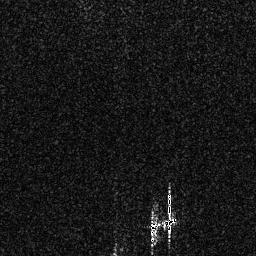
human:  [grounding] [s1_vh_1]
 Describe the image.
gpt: In the satellite image, there is  <ref>1 small ship </ref> <box>[[58, 83, 68, 90, 0]]</box> located at bottom.